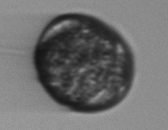
Label: Margalefidinium